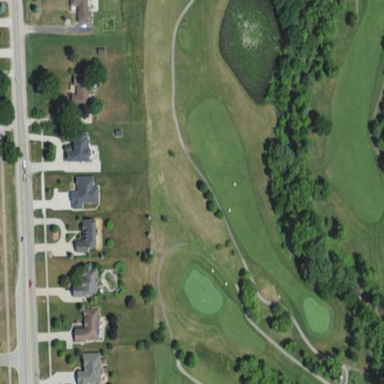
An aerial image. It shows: Picturesque scene of golf course with lateral water hazard.